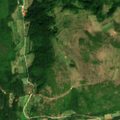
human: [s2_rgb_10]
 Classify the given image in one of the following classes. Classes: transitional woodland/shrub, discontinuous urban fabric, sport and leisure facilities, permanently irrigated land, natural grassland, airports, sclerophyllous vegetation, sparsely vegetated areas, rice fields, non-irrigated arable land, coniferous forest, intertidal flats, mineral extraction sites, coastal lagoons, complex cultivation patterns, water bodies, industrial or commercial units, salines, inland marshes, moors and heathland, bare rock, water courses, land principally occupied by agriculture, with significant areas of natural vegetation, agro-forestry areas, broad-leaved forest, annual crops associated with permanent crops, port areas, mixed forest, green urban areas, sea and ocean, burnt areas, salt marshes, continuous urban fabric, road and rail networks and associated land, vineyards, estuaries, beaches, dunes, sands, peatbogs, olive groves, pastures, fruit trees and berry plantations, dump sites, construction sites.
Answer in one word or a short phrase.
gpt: pastures, complex cultivation patterns, land principally occupied by agriculture, with significant areas of natural vegetation, broad-leaved forest, transitional woodland/shrub